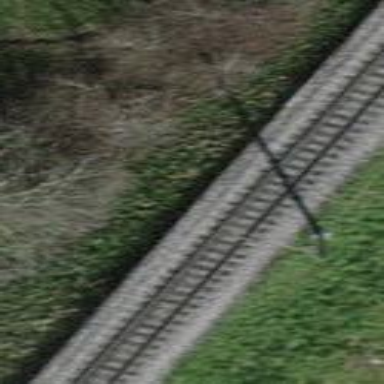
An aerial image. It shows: There is shelter on the platform of the railway.